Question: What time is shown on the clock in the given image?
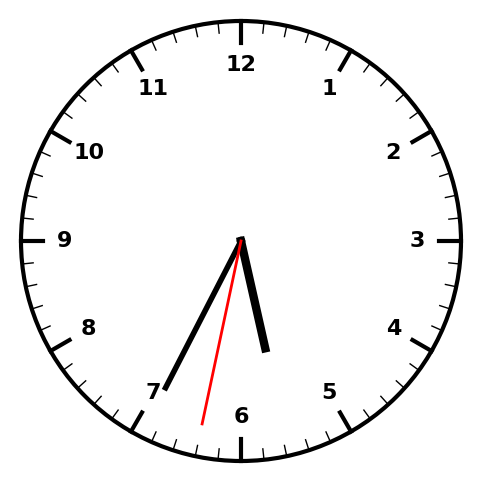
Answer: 05:34:32